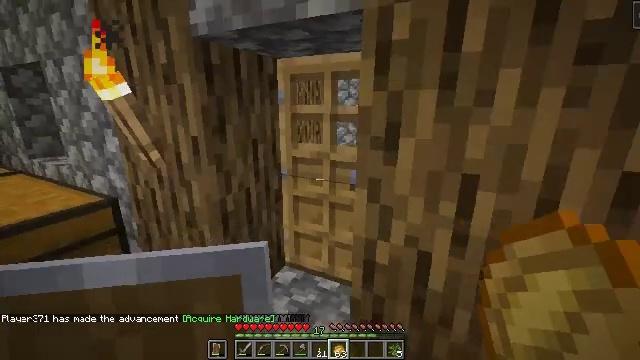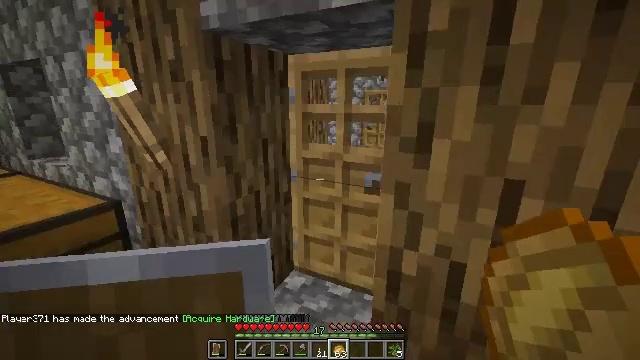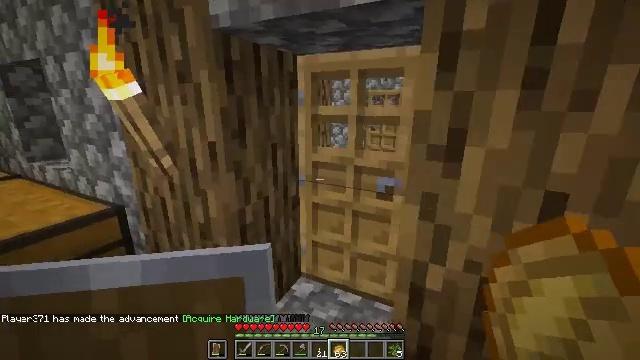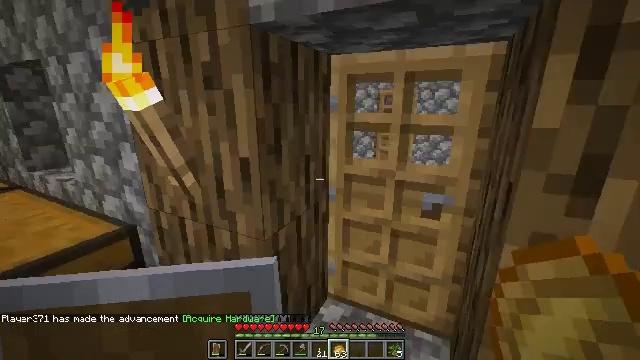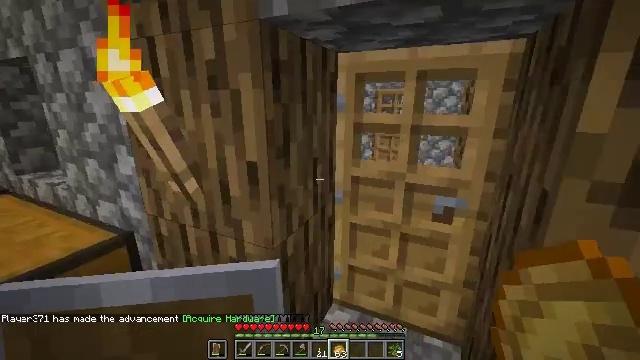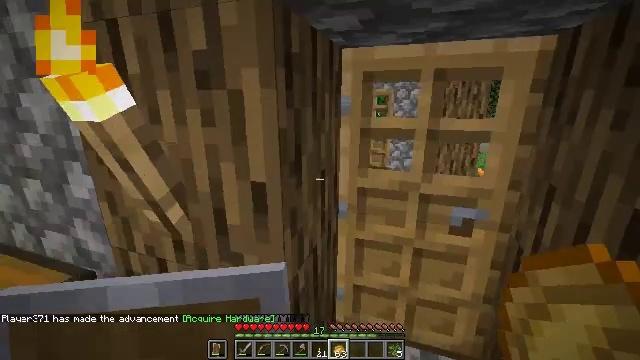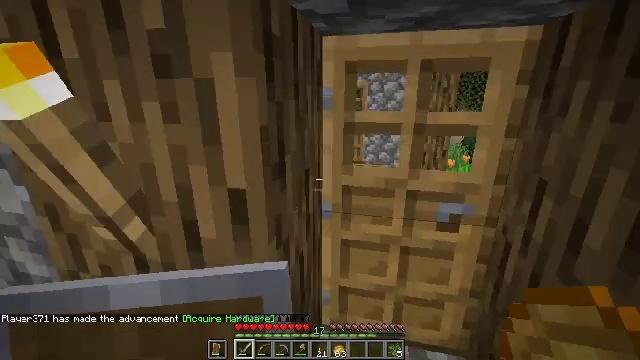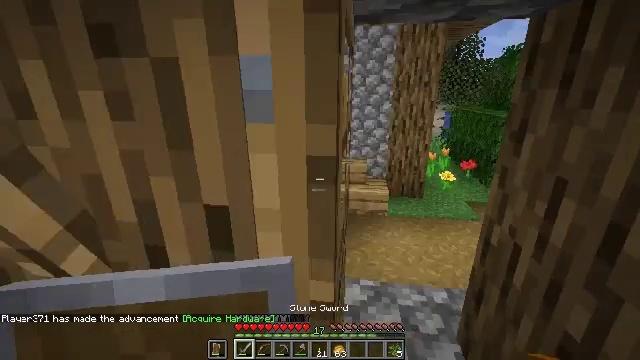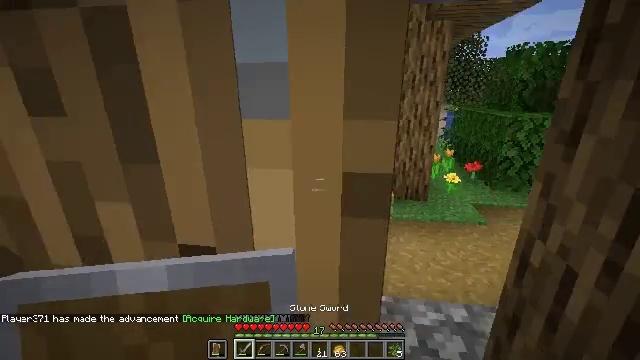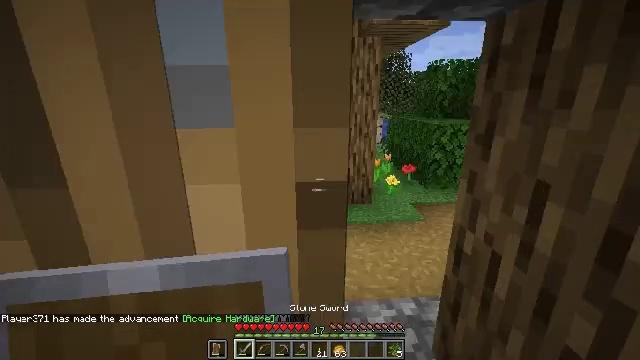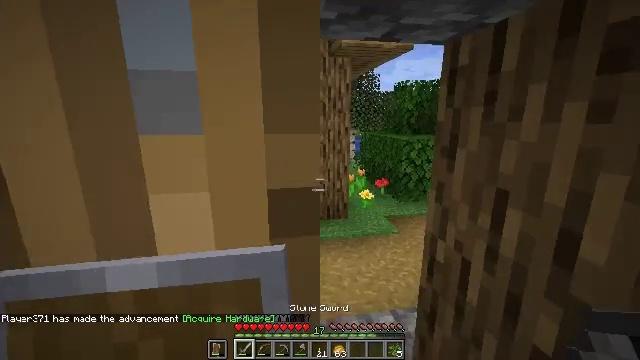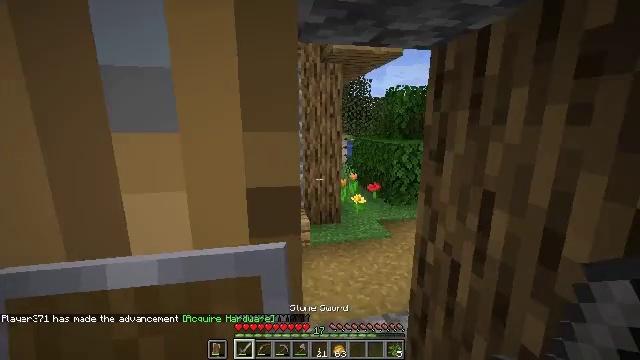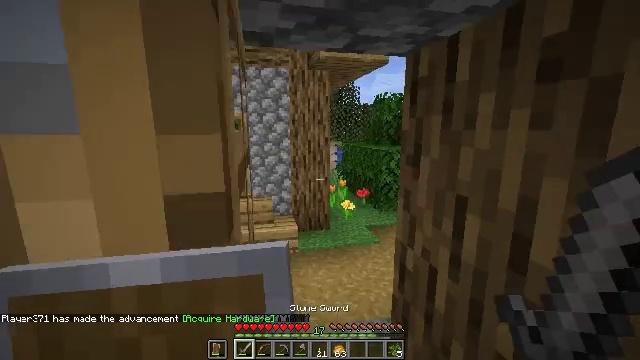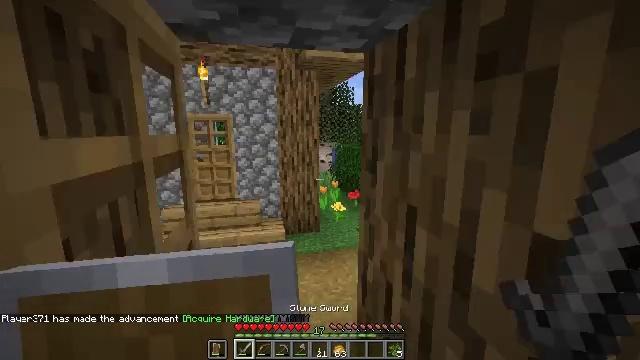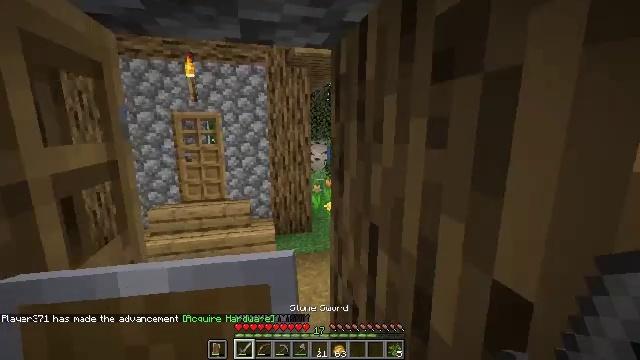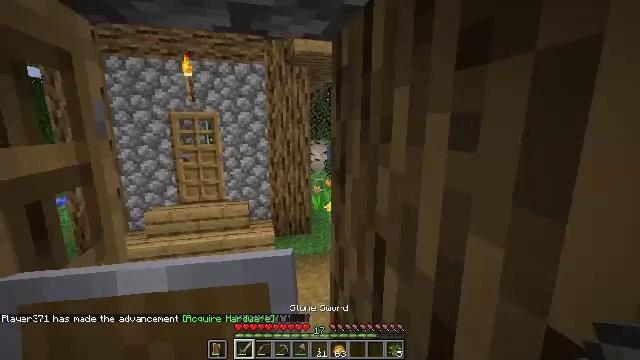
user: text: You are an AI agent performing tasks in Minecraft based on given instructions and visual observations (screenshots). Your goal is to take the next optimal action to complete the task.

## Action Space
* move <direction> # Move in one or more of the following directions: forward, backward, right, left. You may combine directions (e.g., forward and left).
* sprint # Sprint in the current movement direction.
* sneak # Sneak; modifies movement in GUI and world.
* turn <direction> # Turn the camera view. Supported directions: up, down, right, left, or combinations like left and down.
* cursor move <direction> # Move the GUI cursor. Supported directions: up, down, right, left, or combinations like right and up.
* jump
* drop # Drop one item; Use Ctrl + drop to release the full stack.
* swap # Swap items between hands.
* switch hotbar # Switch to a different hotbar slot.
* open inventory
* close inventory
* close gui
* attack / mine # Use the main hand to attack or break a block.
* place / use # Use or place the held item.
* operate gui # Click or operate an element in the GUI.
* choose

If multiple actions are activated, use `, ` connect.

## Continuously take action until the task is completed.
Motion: motion action
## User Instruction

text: Interact with the crafting table to craft a glass bottle.
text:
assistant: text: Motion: move forward and move left
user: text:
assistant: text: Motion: move forward and move left
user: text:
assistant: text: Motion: move forward and move left
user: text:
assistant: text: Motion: move forward and move left, turn right
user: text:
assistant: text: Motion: move forward, turn right
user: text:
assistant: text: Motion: move forward, turn right and down, switch to hotbar 1
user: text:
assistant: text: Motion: move forward, turn right and down, switch to hotbar 1
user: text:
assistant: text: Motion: move forward
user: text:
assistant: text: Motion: move forward, turn right and up
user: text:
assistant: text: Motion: move forward, turn right and up
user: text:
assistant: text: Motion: move forward and move right, turn right and up
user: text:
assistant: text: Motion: move forward and move right, turn right and up
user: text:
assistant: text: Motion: move forward and move right
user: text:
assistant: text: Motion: move forward and move right
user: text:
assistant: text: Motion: move forward and move right
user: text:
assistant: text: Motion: move forward and move right
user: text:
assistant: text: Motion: move forward and move right
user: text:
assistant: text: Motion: move forward and move right
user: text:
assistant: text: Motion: move forward
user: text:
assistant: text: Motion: move forward
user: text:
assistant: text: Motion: move forward, sprint
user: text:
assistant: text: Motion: move forward, sprint
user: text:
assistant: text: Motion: move forward, sprint
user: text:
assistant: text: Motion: move forward
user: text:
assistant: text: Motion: move forward
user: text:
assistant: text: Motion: move forward
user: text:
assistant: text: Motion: move forward
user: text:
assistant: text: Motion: move forward
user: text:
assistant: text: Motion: move forward, turn left and down
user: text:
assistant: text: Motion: move forward, turn left and down